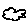
Label: cloud